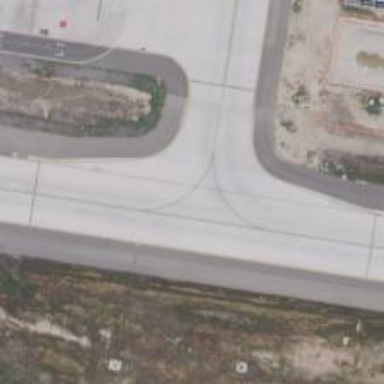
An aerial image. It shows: View of taxiway at the airport.